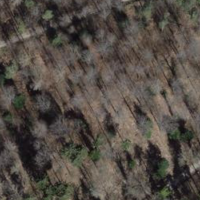
EUNIS habitat code: 41
Species observed at this site:
Ajuga reptans